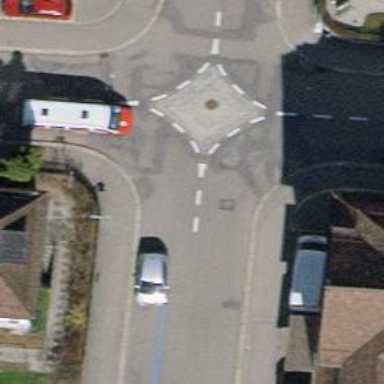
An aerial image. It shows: Unmarked crossing on the road.